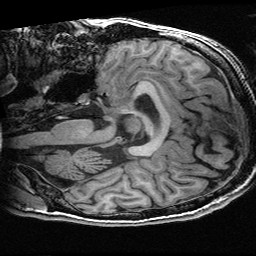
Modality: T1w
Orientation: sagittal
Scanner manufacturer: ge
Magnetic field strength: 3 T
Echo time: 0.00318 s